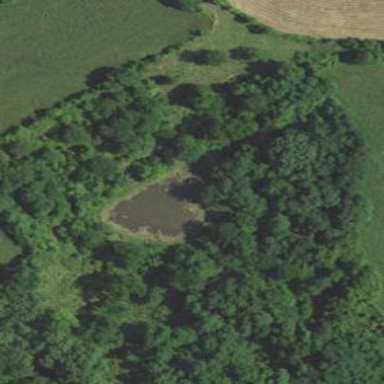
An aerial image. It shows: Peaceful pond surrounded by nature.